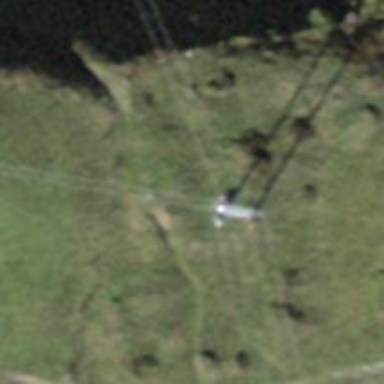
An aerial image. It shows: Minor power line.